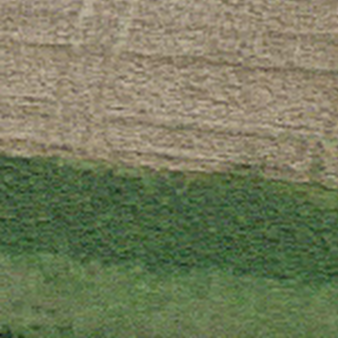
Label: other